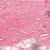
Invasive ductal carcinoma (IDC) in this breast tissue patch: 0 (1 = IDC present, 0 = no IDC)